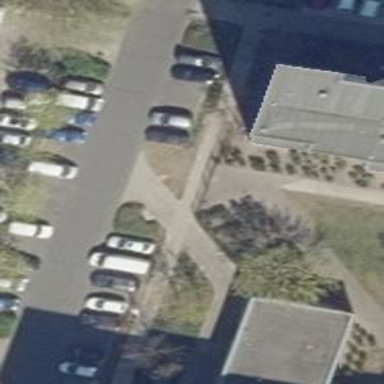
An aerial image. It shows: Footway with concrete surface.